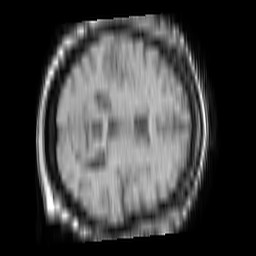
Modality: T1w
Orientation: axial
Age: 53
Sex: female
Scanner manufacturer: philips
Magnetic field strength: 1.5 T
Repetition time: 0.1544 s
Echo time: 0.001956 s